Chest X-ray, PA view. Patient: 65 years old, sex F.
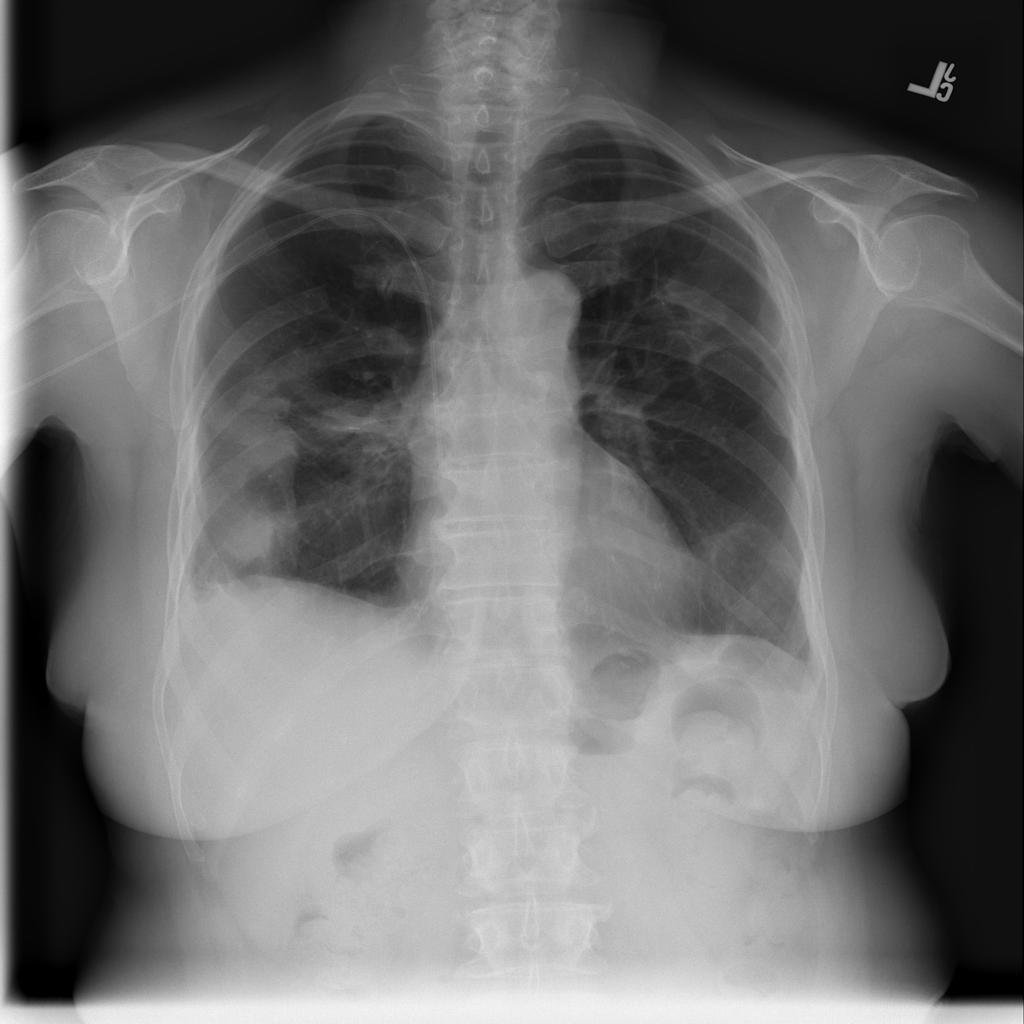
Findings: Effusion, Infiltration